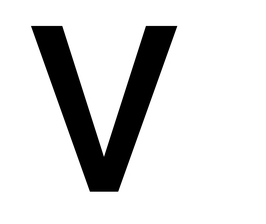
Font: Roboto_Medium